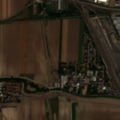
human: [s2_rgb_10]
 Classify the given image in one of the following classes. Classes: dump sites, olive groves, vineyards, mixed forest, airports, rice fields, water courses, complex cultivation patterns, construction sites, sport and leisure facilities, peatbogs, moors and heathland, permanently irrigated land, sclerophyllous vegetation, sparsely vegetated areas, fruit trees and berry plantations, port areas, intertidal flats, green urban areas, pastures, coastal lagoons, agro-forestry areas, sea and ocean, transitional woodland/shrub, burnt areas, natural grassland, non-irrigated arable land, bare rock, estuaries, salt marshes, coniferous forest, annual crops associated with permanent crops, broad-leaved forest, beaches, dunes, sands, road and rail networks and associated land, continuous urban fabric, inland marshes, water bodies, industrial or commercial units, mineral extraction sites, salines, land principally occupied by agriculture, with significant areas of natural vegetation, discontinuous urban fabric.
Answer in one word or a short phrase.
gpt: discontinuous urban fabric, road and rail networks and associated land, green urban areas, non-irrigated arable land